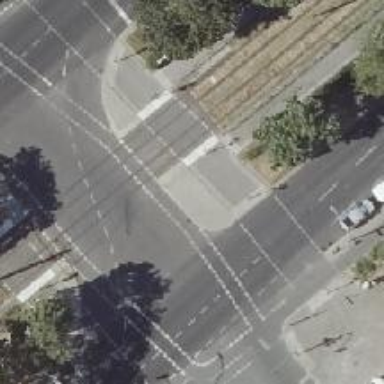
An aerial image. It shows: Tram crossing with traffic signals.